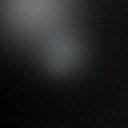
Screen state: off